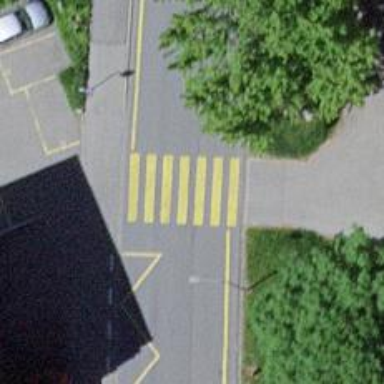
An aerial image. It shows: Uncontrolled crossing on the road.